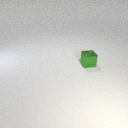
small green metal cube